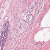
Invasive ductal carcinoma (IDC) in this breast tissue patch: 0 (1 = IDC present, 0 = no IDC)